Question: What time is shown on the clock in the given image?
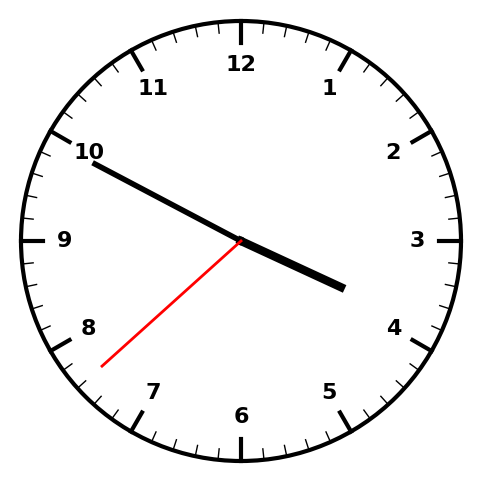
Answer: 03:49:38